Field crop: maize
Growth stage: 2
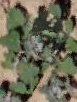
Species: chenopodium